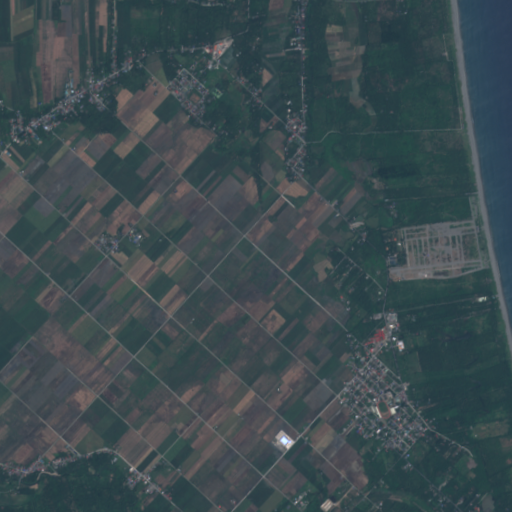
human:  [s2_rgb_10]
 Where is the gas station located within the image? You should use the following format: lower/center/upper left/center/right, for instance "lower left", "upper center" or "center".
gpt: The gas station is located in the lower right of the image.
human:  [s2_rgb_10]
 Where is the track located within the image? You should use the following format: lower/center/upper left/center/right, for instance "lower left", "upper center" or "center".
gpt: The track is located in the lower right of the image.
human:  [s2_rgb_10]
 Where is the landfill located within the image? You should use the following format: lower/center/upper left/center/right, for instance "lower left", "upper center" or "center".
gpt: There is no landfill in the image.